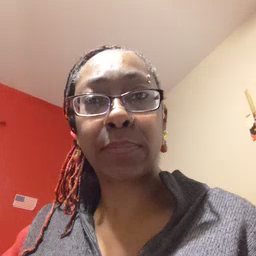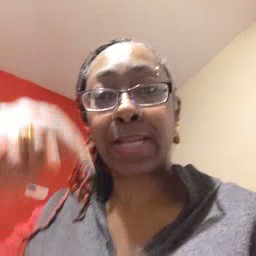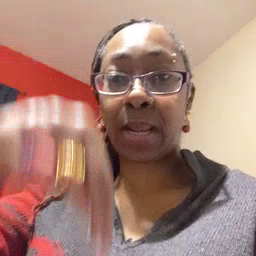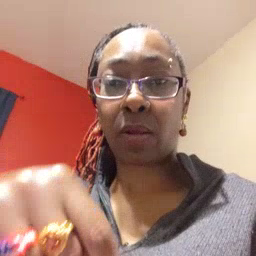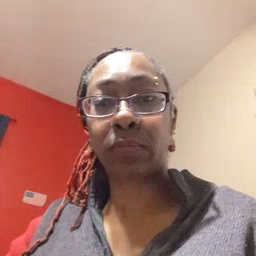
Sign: down